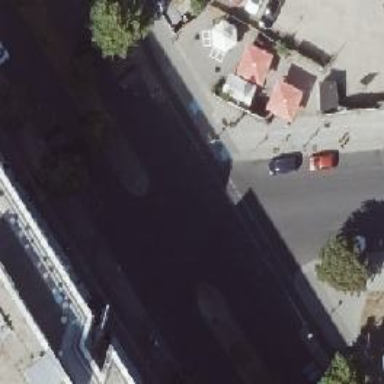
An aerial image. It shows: Asphalt footpath with unmarked crossing.